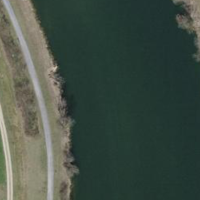
EUNIS habitat code: 15
Species observed at this site:
Tachybaptus ruficollis
Anser anser
Aythya fuligula
Podiceps cristatus
Anas platyrhynchos